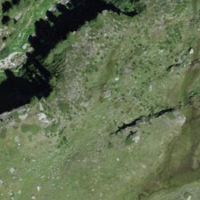
EUNIS habitat code: 26
Species observed at this site:
Saxifraga bryoides